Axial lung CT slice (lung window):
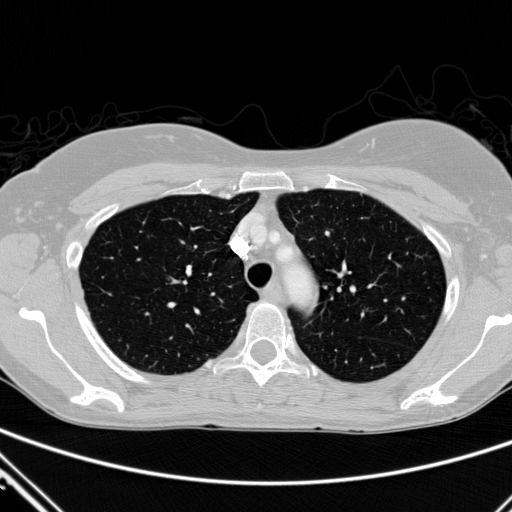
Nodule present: no